Question: Right now I am trying to create a simple app to view and add notes. All I am really doing is just copy bits of code that I'll need from the Post/User the cookbook tutorial at (<URL>
At the "add" page, it tells me that the "NoteHelper" is missing, so I just created a blank "NoteHelper.php" class under View/Helper.
1. Even though this wasn't needed for the "User" tutorial when I when through it, why would I need it this time?
2. Now I am getting this error not sure where to move next, let me know what you thing?

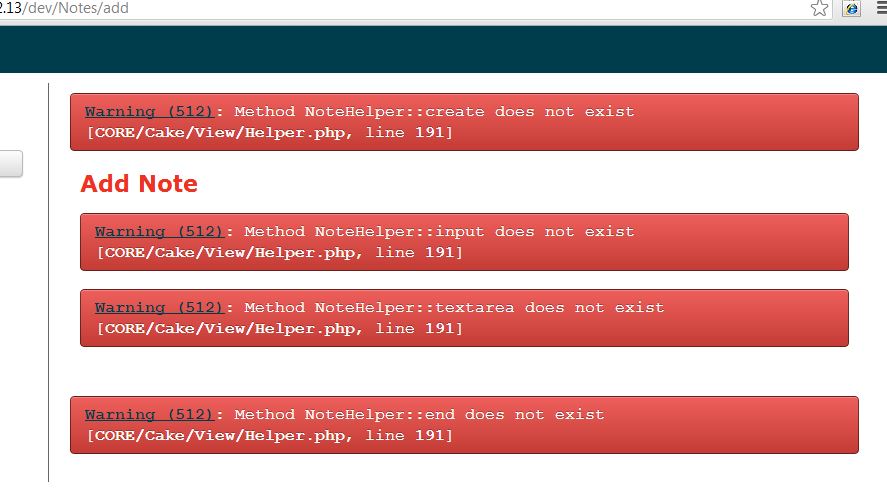
Answer: The best way to create your MVC for Notes, is using Console/bake.
On your 'Add page" double check on the forms, it should look like
'''
<?php
echo $this->Form->create('Notes'); ?>
<fieldset>
<legend><?php echo __('Add Notes'); ?></legend>
<?php
echo $this->Form->input('note_title');
echo $this->Form->textarea('note_description');
?>
</fieldset>
<?php echo $this->Form->end(__('Submit')); ?>
'''
The error happened, because you using $this->Notes->input( '' );